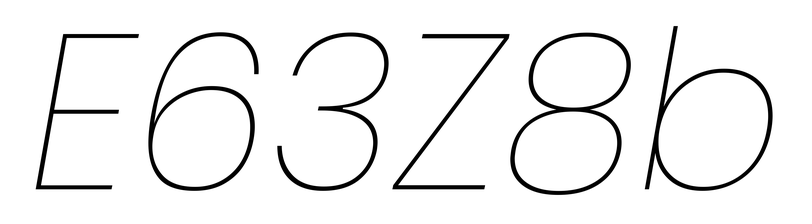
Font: Poppins-ThinItalic